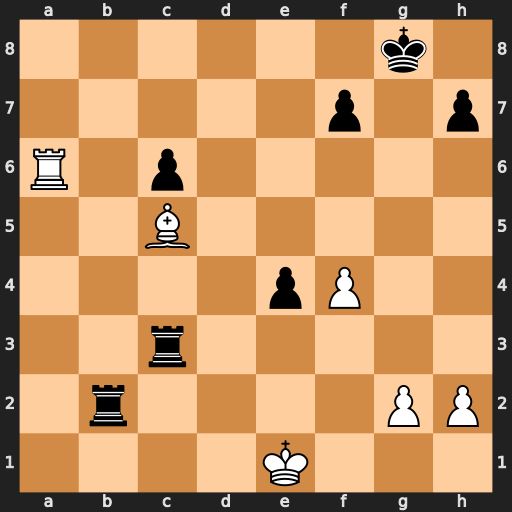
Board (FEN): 6k1/5p1p/R1p5/2B5/4pP2/2r5/1r4PP/4K3
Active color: w
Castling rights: -
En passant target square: -
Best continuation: Ra8+ Kg7 Bd4+